Field crop: maize
Growth stage: 2
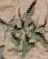
Species: atriplex